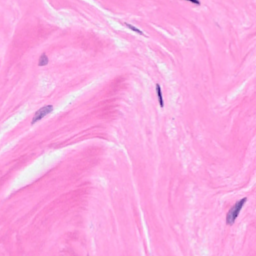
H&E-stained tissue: Breast